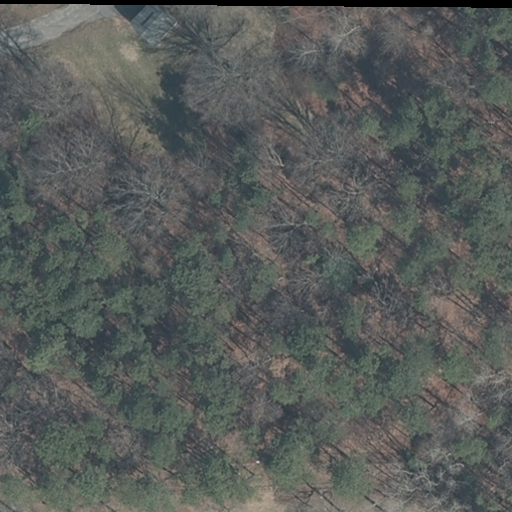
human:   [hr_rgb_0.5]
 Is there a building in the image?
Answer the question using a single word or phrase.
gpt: yes

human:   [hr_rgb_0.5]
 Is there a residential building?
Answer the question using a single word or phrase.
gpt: no

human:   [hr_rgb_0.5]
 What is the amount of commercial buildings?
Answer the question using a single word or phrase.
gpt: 0

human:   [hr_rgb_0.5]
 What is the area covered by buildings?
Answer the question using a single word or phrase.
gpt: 42m2

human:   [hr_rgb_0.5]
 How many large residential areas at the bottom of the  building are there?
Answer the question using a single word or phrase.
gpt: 1

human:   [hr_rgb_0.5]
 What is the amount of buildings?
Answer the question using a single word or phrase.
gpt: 1

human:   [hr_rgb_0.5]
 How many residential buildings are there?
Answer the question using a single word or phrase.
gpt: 0

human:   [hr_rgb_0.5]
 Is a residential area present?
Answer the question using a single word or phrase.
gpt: yes

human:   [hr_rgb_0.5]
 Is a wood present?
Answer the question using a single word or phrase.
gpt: yes

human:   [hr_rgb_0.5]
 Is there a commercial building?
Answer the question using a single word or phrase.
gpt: no

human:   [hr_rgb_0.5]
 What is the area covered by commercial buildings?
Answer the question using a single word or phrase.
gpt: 0m2

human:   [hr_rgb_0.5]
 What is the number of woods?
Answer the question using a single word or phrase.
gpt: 1

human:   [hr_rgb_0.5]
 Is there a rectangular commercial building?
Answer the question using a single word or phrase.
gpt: no

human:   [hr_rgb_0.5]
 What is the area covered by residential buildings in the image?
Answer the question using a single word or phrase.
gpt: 0m2

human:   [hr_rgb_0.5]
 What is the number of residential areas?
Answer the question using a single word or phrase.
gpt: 1

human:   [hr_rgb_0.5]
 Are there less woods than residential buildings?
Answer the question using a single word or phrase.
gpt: no

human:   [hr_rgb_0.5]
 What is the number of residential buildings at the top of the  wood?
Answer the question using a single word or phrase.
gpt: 0

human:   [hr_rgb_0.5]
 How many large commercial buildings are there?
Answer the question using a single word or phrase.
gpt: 0

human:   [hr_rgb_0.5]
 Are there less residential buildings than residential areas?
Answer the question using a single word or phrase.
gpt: yes

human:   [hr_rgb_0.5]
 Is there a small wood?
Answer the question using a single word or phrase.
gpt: no

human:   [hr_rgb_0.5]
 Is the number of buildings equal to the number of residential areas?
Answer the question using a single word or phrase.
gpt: yes

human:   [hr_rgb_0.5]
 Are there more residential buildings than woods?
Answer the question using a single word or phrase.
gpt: no

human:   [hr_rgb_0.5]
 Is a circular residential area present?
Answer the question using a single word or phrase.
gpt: no

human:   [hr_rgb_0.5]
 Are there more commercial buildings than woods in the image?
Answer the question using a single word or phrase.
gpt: no

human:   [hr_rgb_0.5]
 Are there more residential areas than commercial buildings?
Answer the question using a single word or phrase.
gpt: yes

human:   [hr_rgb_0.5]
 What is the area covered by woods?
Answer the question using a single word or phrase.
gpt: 1417m2

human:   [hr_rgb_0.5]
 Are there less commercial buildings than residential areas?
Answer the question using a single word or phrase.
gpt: yes

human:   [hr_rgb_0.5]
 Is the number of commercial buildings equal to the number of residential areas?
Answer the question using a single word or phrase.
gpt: no

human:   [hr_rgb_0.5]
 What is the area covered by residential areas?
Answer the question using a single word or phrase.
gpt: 9196m2

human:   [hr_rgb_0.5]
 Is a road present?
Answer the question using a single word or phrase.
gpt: no

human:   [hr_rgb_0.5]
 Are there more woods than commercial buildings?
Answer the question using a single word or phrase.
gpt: yes

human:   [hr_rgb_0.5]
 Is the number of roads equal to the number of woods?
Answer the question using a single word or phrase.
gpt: no

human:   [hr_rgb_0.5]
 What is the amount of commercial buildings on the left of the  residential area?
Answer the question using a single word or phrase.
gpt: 0

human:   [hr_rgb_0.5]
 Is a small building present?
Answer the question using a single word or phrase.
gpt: yes

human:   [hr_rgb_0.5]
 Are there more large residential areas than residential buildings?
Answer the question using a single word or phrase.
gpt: yes

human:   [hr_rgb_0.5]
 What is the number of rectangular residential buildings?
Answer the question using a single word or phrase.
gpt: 0

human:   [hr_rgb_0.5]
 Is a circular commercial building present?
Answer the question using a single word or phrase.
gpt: no

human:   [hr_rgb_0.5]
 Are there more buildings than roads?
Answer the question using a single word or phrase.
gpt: yes

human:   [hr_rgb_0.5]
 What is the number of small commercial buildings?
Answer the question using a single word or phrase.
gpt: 0

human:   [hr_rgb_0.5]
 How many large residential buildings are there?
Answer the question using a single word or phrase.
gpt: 0

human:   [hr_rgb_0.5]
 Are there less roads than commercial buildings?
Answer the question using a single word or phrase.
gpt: no

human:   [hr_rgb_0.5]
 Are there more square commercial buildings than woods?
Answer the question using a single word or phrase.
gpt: no

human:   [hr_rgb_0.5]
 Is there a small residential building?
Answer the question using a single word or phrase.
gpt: no

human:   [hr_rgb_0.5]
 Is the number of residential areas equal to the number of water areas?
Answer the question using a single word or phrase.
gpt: no

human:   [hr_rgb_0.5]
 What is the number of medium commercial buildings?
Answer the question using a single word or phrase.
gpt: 0

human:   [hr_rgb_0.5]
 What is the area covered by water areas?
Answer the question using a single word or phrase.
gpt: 0m2

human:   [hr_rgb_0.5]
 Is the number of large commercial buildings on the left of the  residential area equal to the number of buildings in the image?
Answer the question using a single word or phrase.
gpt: no

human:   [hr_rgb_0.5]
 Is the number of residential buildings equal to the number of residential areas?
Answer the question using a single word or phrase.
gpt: no

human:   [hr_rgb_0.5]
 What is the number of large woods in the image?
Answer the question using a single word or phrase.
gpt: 1

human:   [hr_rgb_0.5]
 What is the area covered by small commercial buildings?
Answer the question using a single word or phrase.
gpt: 0m2

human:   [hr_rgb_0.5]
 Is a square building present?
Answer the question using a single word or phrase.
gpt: no

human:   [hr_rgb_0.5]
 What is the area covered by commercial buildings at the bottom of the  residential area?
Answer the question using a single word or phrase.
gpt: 0m2

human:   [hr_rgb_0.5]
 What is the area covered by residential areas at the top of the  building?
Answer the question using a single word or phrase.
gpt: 0m2

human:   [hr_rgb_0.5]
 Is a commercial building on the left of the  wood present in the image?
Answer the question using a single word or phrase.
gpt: no

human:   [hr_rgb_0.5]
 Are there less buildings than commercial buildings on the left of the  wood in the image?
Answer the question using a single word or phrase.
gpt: no

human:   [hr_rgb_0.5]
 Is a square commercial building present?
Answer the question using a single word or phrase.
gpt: no

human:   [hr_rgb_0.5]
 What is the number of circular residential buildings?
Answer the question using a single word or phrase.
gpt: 0

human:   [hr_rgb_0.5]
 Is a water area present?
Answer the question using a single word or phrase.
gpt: no

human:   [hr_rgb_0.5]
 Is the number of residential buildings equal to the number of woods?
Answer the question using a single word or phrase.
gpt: no

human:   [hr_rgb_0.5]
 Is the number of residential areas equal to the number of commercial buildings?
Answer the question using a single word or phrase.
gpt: no

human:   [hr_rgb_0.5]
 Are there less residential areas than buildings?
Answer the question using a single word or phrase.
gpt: no

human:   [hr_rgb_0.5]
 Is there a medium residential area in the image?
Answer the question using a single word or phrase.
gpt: no

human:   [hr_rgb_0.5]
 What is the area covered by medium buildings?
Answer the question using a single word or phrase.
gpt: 0m2

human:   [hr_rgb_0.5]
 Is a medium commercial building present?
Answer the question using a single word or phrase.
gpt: no